Field crop: tomato
Growth stage: 1
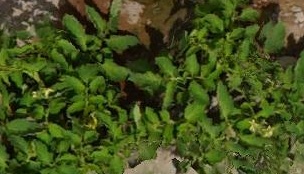
Species: tomato